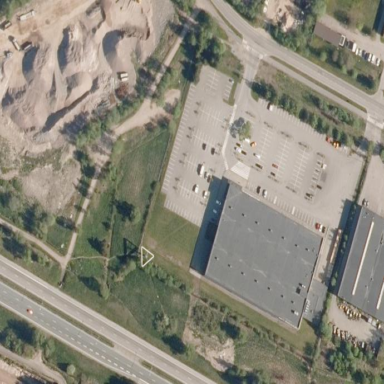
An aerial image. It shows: Retail area.